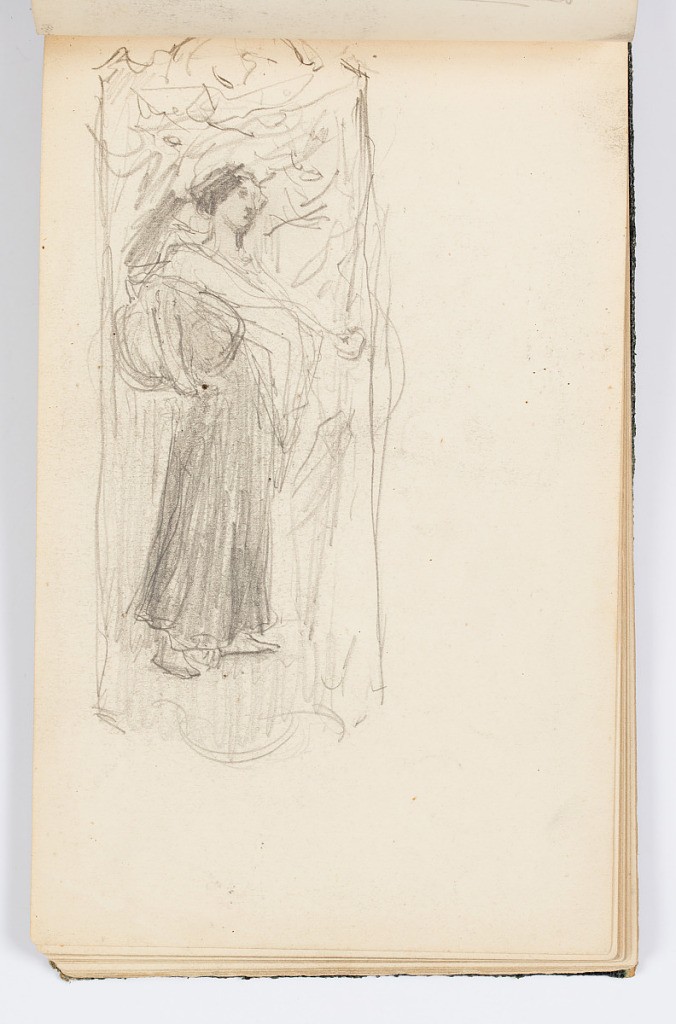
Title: Sketchbook Page: Standing Figure
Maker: Kenyon Cox, American, 1856–1919
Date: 1883
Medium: Graphite on paper
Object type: Sketchbook folio
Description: Sketch of a standing figure in a decorative frame.